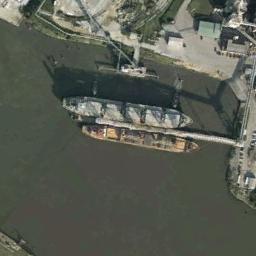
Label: ship